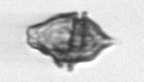
Label: Kryptoperidinium_triquetrum